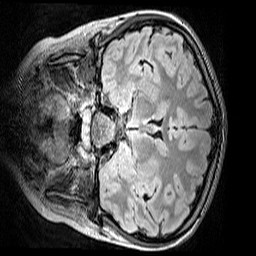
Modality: FLAIR
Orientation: coronal
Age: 12
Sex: male
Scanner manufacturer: siemens
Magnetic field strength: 3 T
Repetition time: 5 s
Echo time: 0.388 s